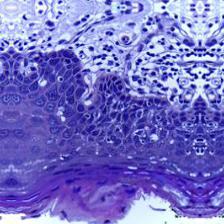
Diagnosis: Normal